Aerial crown-view tile of a tropical tree (Barro Colorado Island, Panama), acquired 20241112:
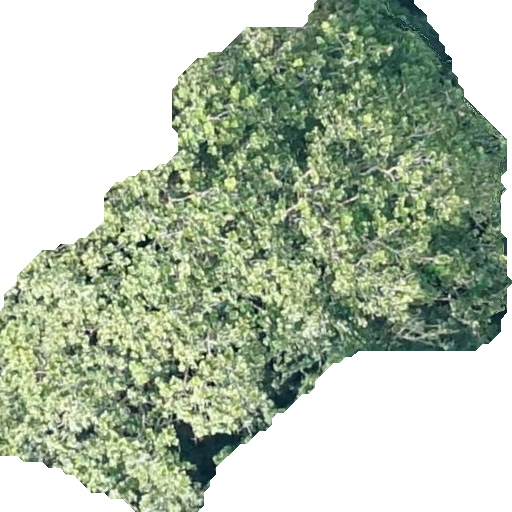
Species: Anacardium excelsum
GBIF accepted scientific name: Anacardium excelsum
Crown area: 262.038 m²